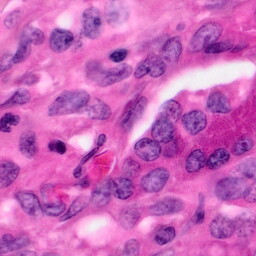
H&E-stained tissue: Pancreatic